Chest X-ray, AP view. Patient: 20 years old, sex F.
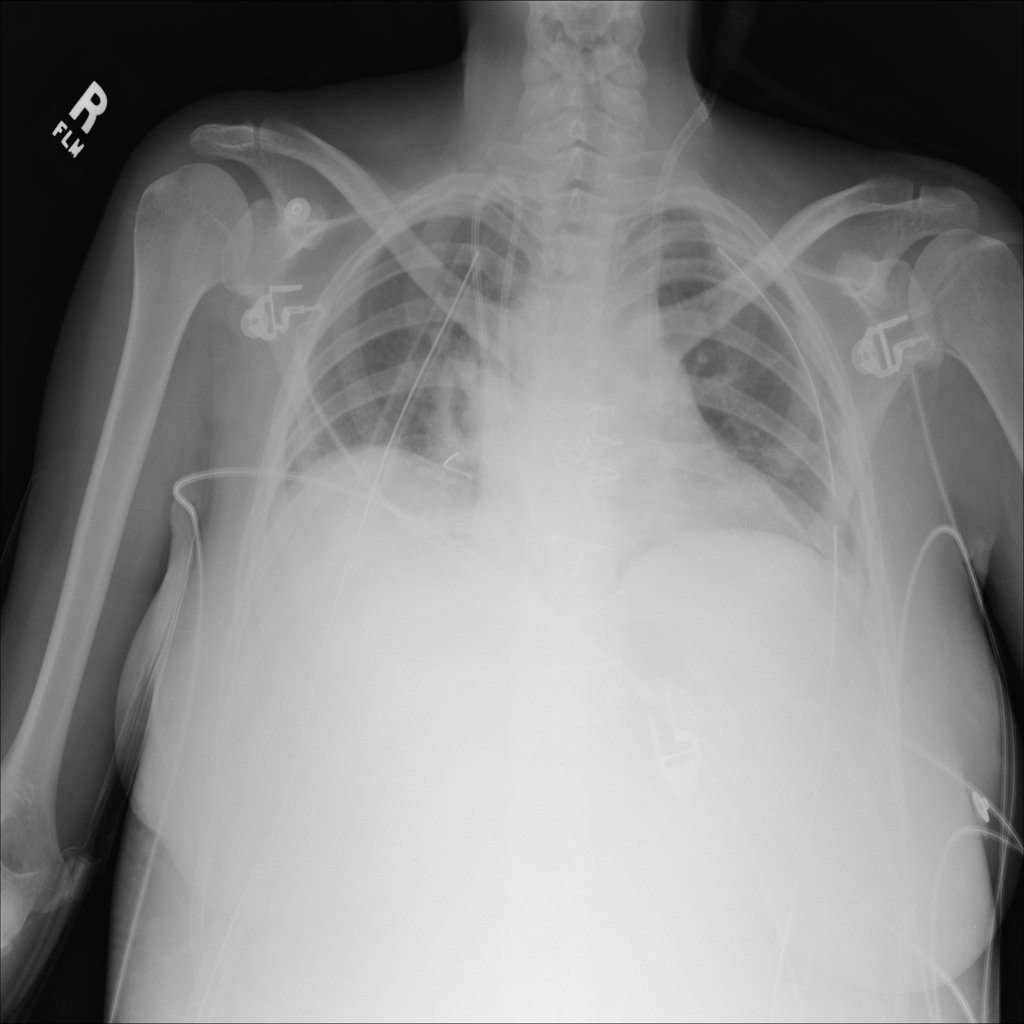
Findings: Atelectasis